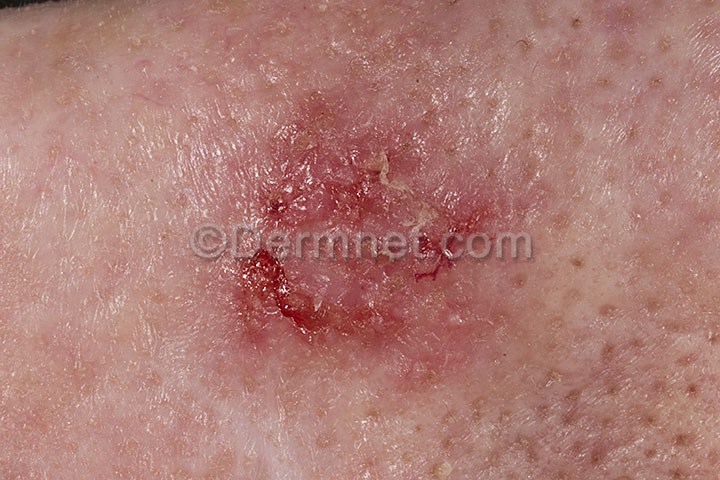
Disease: Actinic Keratosis Basal Cell Carcinoma and other Malignant Lesions